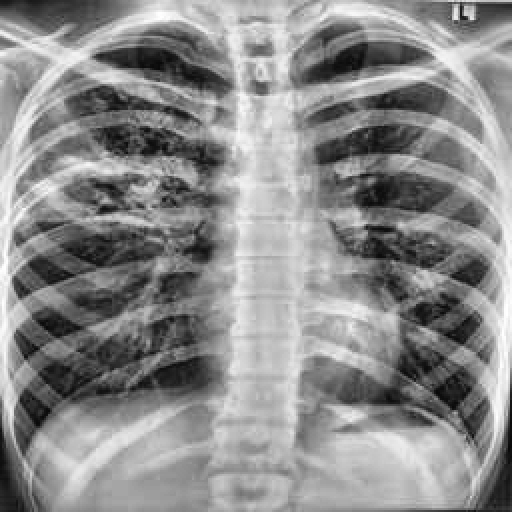
Finding: TUBERCULOSIS